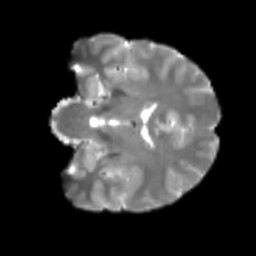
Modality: T2w
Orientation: coronal
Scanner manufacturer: siemens
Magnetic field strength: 3 T
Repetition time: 4 s
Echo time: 0.0594 s